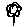
Label: flower